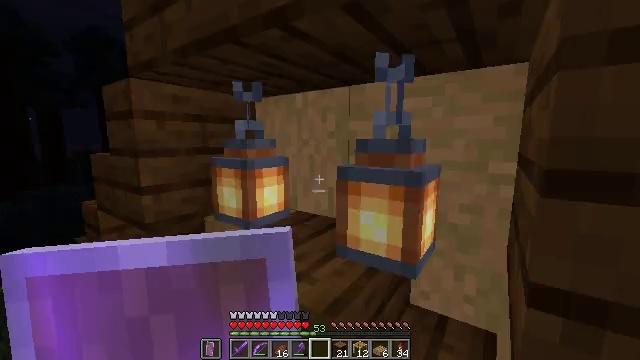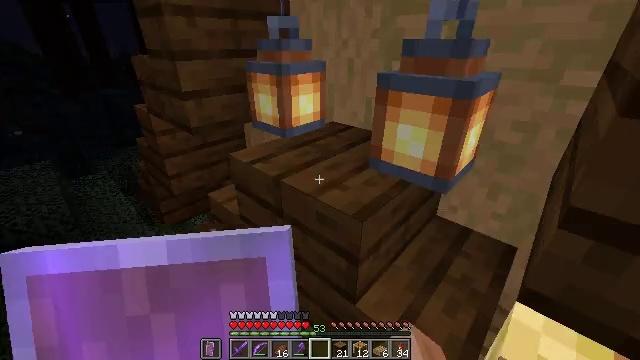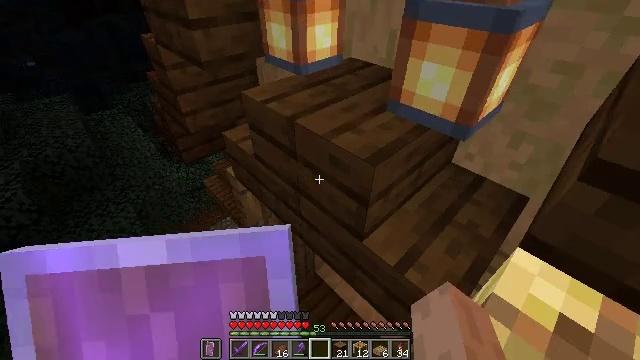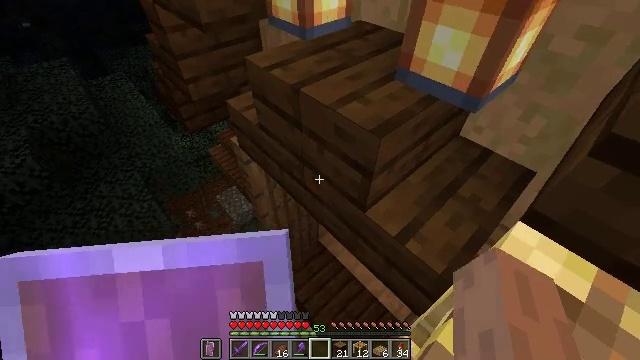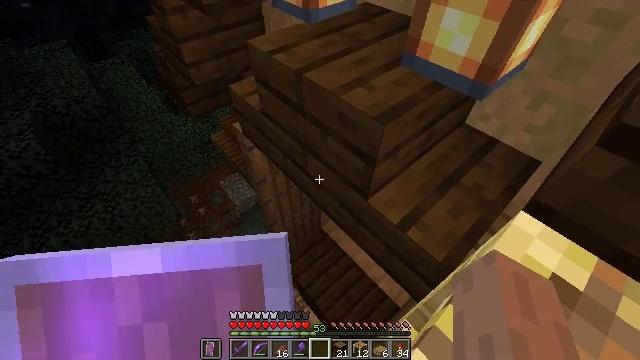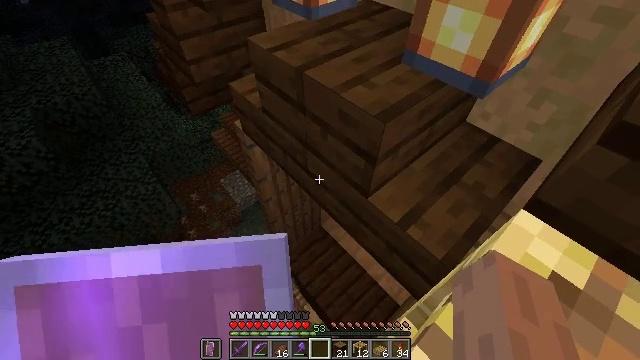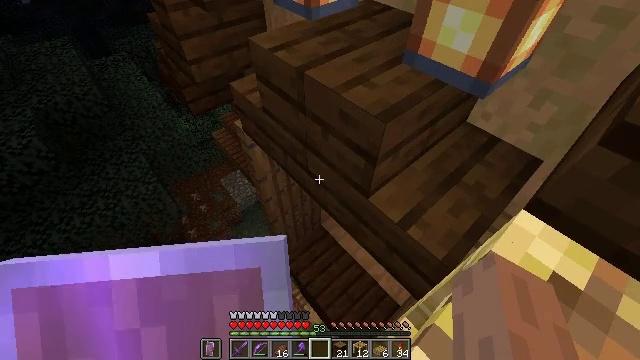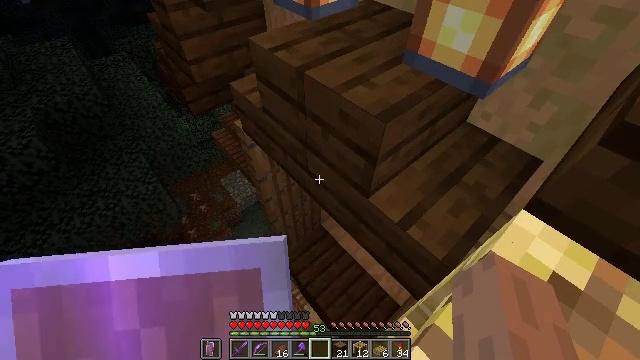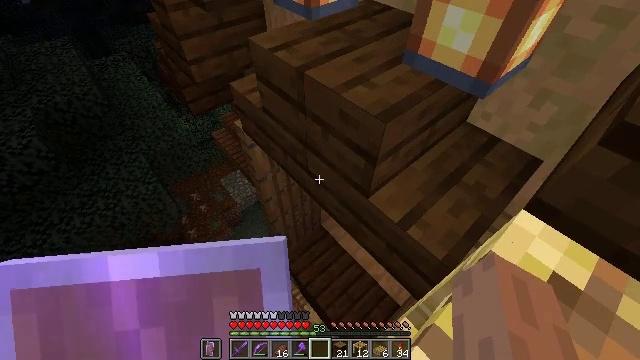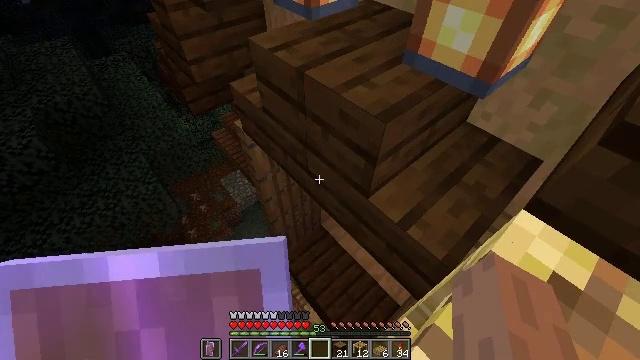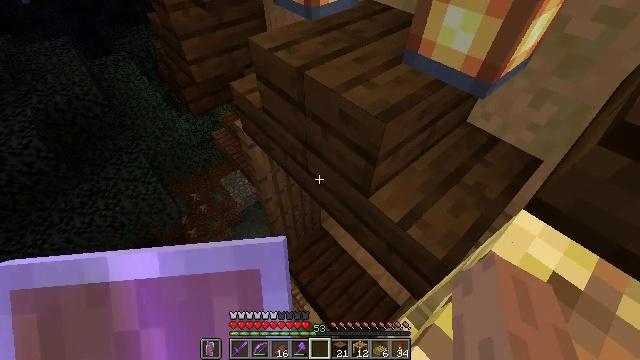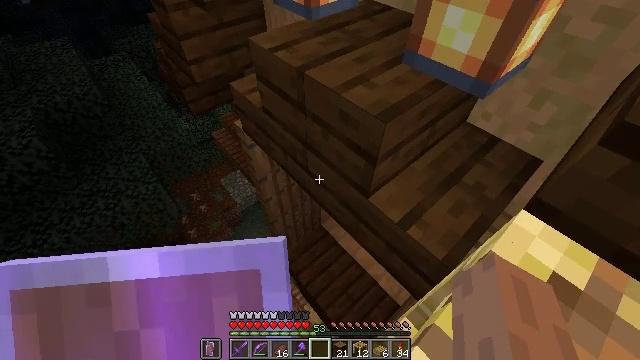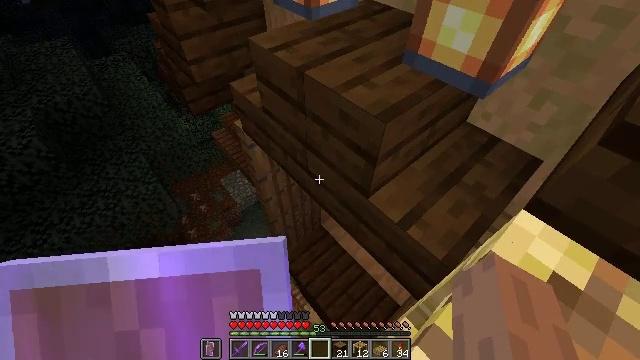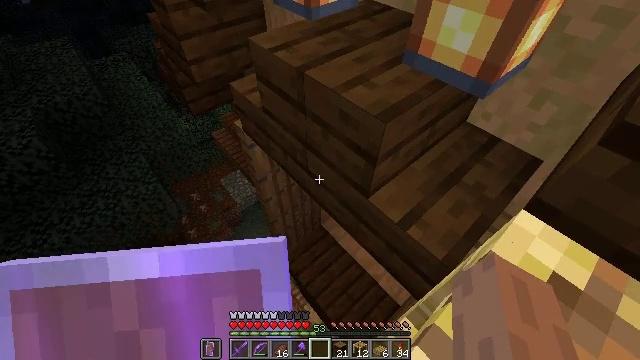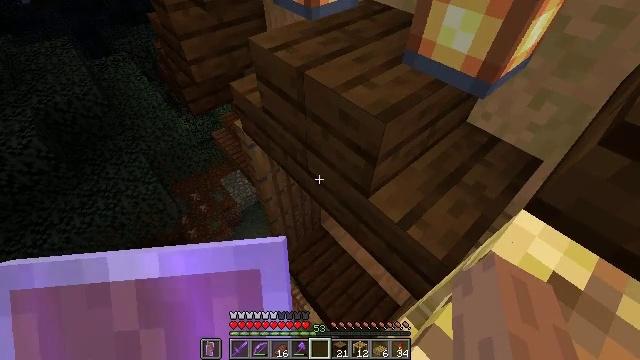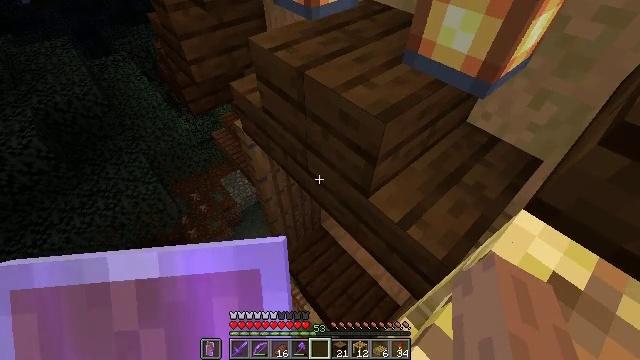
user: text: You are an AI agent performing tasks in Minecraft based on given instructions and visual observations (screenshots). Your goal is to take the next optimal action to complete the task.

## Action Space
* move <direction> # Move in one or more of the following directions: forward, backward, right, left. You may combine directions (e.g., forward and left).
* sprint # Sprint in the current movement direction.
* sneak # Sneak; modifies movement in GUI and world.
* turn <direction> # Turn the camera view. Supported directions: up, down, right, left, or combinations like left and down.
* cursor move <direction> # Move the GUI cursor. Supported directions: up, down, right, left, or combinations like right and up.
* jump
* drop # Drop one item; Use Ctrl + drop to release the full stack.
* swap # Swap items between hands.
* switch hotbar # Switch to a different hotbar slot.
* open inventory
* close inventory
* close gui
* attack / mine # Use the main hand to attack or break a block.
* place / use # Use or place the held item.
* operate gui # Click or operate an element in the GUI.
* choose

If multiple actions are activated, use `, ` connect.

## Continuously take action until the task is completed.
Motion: motion action
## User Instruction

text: Mine the white bed.
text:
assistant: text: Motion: turn left and down
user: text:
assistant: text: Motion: turn left and down
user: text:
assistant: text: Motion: turn left and down
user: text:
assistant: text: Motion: turn down
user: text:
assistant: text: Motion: no_op
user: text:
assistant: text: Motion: no_op
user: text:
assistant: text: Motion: no_op
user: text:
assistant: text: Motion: no_op
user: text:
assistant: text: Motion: no_op
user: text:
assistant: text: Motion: no_op
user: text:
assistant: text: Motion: no_op
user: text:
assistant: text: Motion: no_op
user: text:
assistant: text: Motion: no_op
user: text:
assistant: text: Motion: no_op
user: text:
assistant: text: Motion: no_op
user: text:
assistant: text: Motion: no_op
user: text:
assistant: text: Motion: no_op
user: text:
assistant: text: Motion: no_op
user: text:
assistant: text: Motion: sneak
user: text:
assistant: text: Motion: sneak
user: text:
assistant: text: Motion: sneak
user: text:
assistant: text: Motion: sneak
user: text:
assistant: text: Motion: sneak
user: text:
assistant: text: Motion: sneak
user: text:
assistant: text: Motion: sneak, turn right and down
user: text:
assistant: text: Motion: sneak, turn right and down
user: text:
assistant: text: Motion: sneak
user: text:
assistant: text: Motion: sneak
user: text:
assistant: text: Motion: sneak
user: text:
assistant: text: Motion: sneak